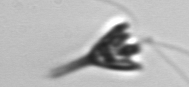
Label: Pyramimonas_longicauda